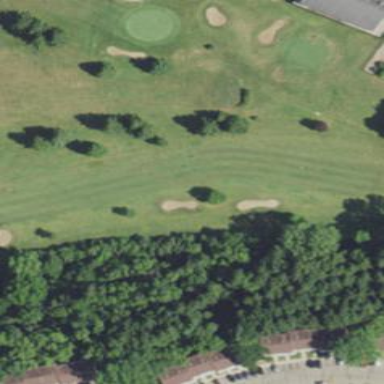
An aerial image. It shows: Grassy area designated as golf fairway.